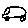
Label: car